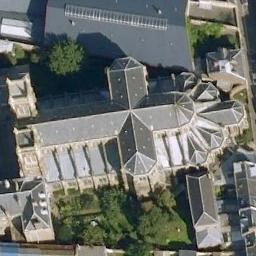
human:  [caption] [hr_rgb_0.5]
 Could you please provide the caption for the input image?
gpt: The church with a cross-shaped sloping roof is surrounded by other buildings .

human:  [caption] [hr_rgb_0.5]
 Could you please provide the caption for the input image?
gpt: This is a church that looks like a cross from above .

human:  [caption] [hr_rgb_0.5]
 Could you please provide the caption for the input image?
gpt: A church with a silver diamond-shaped roof  The church roof is shaped like a cross  There are many trees around the church .

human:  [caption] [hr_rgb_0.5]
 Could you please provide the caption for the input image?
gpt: The church is surrounded by some buildings and trees .

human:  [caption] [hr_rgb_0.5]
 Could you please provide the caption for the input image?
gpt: There are many trees near the church .